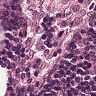
Metastatic tissue present: no